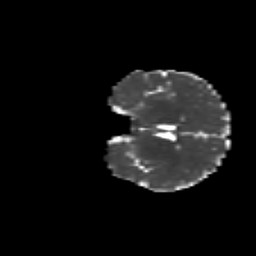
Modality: MD
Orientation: coronal
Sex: female
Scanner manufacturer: siemens
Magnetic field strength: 3 T
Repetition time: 5 s
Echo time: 0.071 s